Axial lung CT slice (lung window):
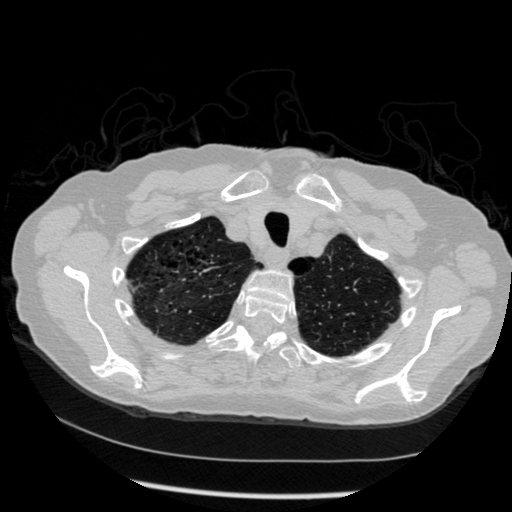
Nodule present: no